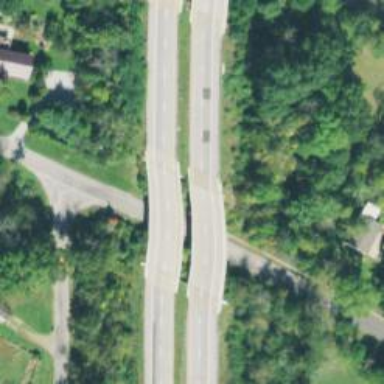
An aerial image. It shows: Bridge over trunk highway with expressway.